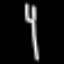
Label: fork